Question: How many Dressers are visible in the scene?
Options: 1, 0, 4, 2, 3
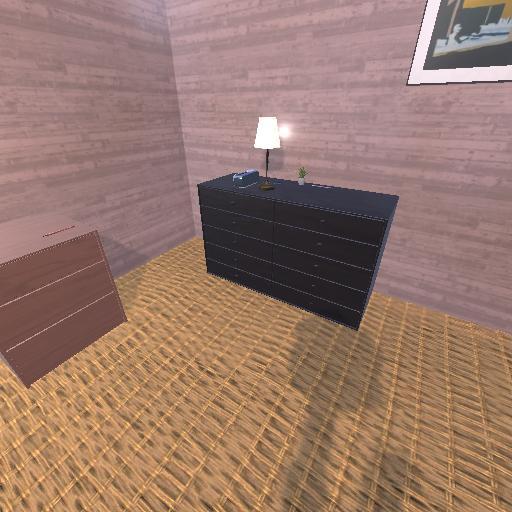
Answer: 1